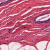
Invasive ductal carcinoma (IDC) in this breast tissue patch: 0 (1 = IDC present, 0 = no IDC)